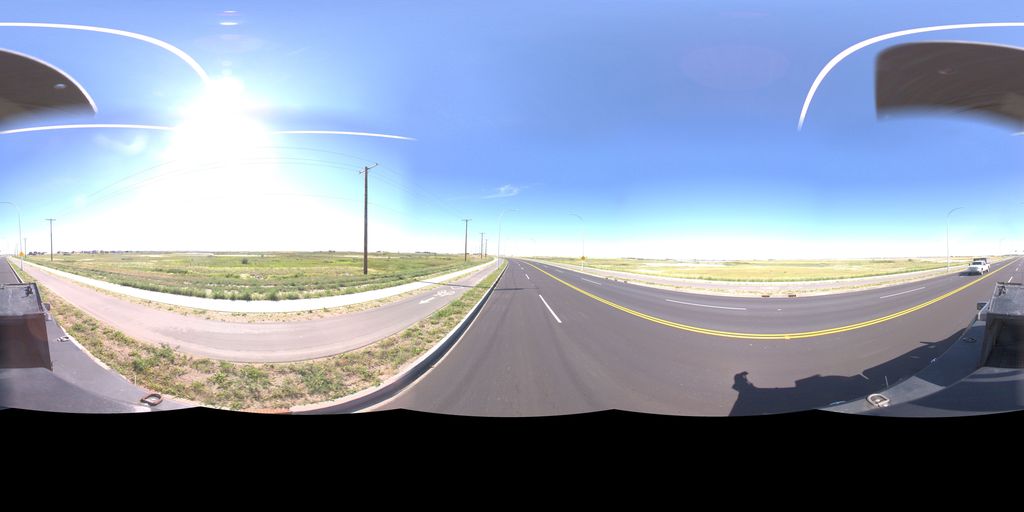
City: saskatoon